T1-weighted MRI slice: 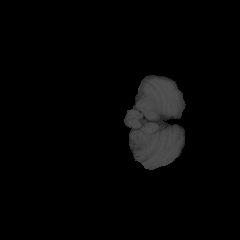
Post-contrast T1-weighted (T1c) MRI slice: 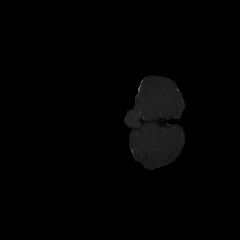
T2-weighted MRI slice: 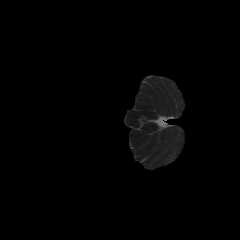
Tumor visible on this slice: no